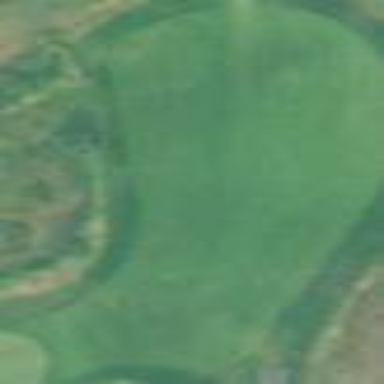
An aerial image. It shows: Scenic golf fairway.